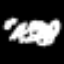
Label: squiggle